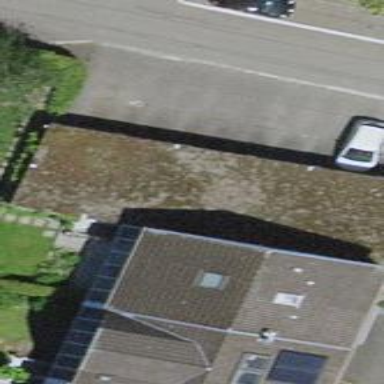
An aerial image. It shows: Group of garages.